Current action and preconditions to check: trajectory_clear

Your task: For each precondition in the list above, predict whether it will hold at this action.

Consider the current scene as observed from the mobile robot's camera, and analyze the predicted future states of all dynamic agents (e.g., people, animals, vehicles, or any moving entities) within the NEXT SECOND.

IMPORTANT: Only answer "very likely" if you are absolutely certain—based on strong, clear evidence—that a dynamic agent will violate the precondition in the predicted future state. Do NOT answer "very likely" for unlikely, ambiguous, or low-probability risks.

Ask yourself for each precondition: Is there a high probability, with clear and convincing evidence, that the predicted future states of any dynamic agent will interfere with the predicted future state of the currently executing action within the NEXT SECOND, causing that precondition to fail?

Assess the risk level based on these predictions. Use "likely" or "very likely" if motions create a clear risk of interference.

Use "neutral" or "improbable" if agents are nearby but their predicted paths are clearly diverging or non-conflicting.

Failure Risk Categories: "very improbable", "improbable", "neutral", "likely", "very likely"

Answer Format: Output ONLY the probability_of_failure value from these categories: "very improbable", "improbable", "neutral", "likely", "very likely"

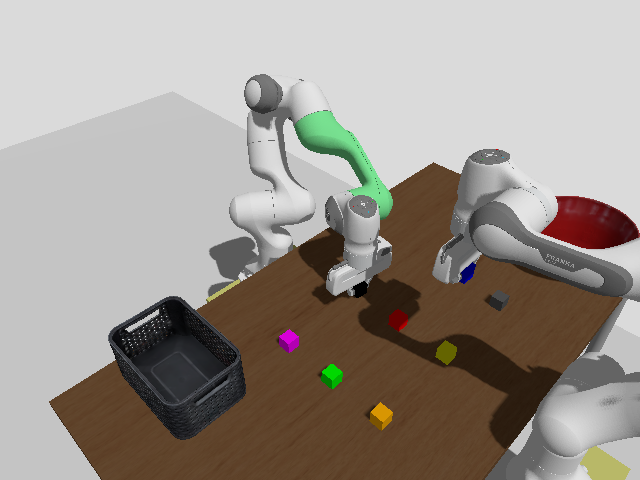

Answer: very improbable